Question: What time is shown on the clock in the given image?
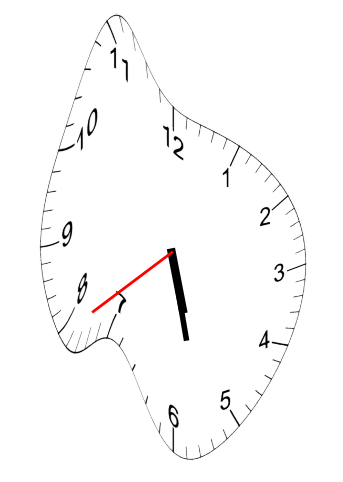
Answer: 05:27:39